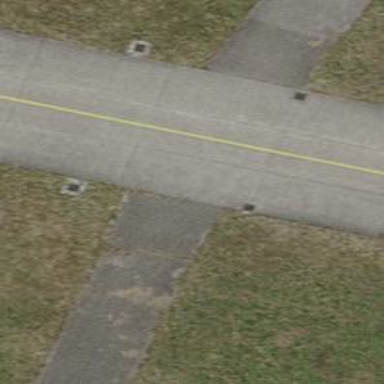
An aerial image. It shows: Paved alley for service vehicles.